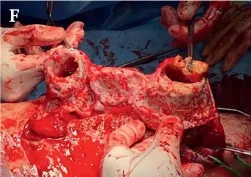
Case 4. (F) After removal of thrombi and fibrotic tissue from the vein.
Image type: medical_photograph (other_medical_photograph)